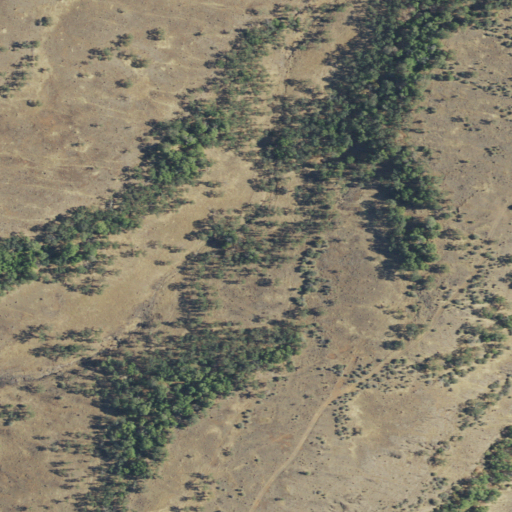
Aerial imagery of ridge(s) in California named Campo Seco Ridge containing shrub and grassland